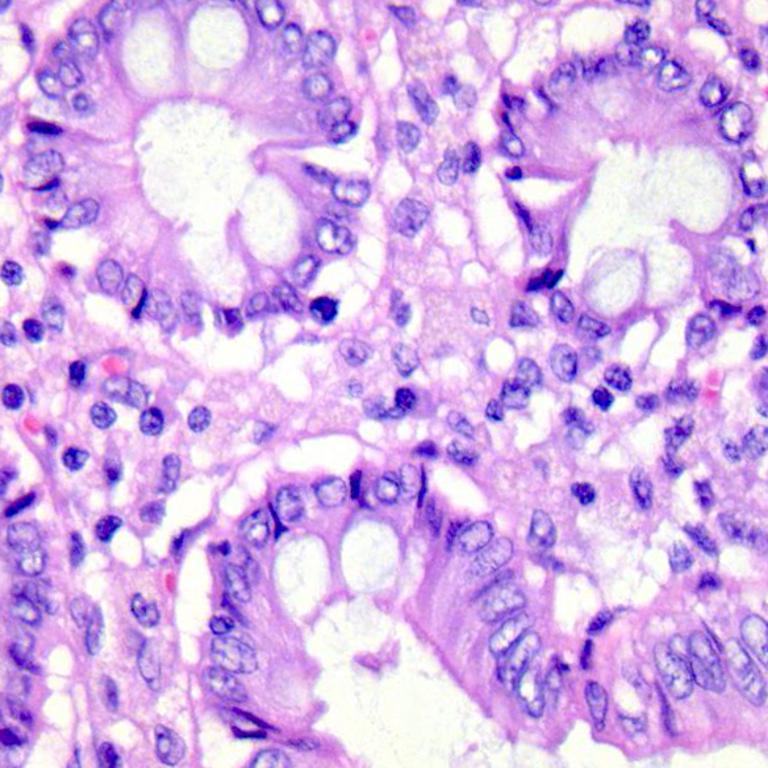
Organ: colon
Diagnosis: benign